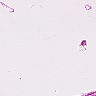
Metastatic tissue present: no